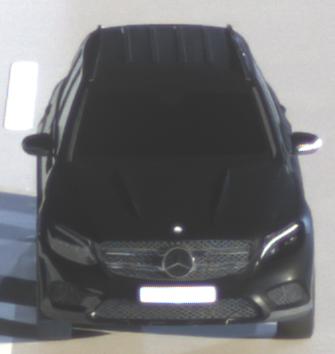
Make: Mercedes-Benz
Model: GLC 250
Detailed model: GLC (253)
Model produced from: 2015/09
Model produced until: 2018/05
Doors: 5
Color: black
Road condition: dry road
Daytime: night
Contrast: high contrast